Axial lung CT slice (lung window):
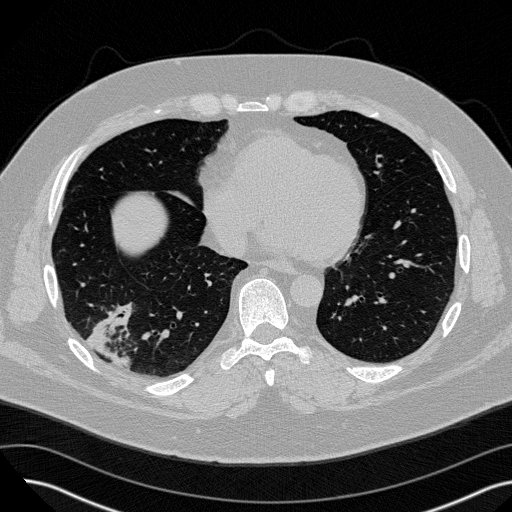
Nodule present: no